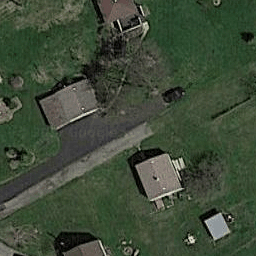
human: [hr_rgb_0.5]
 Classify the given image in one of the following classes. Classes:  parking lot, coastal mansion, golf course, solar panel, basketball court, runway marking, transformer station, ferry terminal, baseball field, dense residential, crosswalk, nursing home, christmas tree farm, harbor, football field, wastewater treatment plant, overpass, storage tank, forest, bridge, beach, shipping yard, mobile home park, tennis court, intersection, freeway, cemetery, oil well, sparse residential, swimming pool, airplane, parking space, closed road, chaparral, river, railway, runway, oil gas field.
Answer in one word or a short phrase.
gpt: sparse residential